Question: What are good strategies for rebuilding/enriching a nested or complex ViewModel?
A common way to rebuild a flat ViewModel is <URL>
But building and rebuilding a nested ViewModel using that method is too complex.

'''
public class PersonInfo
{
public int Id { get; set; }
public string Name { get; set; }
public int Nationality { get; set; }
public List<Address> Addresses { get; set; }
}
public class Address
{
public int AddressTypeID { get; set; }
public string Country { get; set; }
public string PostalCode { get; set; }
}
public class AddressType
{
public int Id { get; set; }
public string Description { get; set; }
}
'''
'''
public class PersonEditModel
{
public int Id { get; set; }
public string Name { get; set; } //read-only
public int Nationality { get; set; }
public List<AddressEditModel> Addresses { get; set; }
public List<SelectListItem> NationalitySelectList { get; set; } //read-only
}
public class AddressEditModel
{
public int AddressTypeId { get; set; }
public string AddressDescription { get; set; } //read-only
public string Country { get; set; }
public string PostalCode { get; set; }
public List<SelectListItem> CountrySelectList { get; set; } //read-only
}
'''
'''
public ActionResult Update(int id)
{
var addressTypes = service.GetAddressTypes();
var person = service.GetPerson(id);
var personEditModel= Map<PersonEditModel>.From(person);
foreach(var addressType in addressTypes)
{
var address = person.Addresses.SingleOrDefault(i => i.AddressTypeId == addressType.Id)
if(address == null)
{
personEditModel.Addresses.Add(new AddressEditModel
{
AddressTypeId = addressType.Id
});
}
else
{
personEditModel.Addresses.Add(Map<AddressEditModel>.From(address));
}
}
EnrichViewModel(personEditModel, person, addressTypes); //populate read-only data such as SelectList
return Index(personEditModel);
}
[HttpPost]
public ActionResult Update(PersonEditModel editModel)
{
if(!ModelState.IsValid)
{
var person = service.GetPerson(editModel.Id);
var addressTypes = service.GetAddressTypes();
EnrichViewModel(editModel, person, addressTypes);
return View(editModel);
}
service.Save(...);
return RedirectToAction("Index");
}
//populate read-only data such as SelectList
private void EnrichViewModel(PersonEditModel personEditModel, Person person, IEnumerable<AddressType> addressTypes)
{
personEditModel.Name = person.Name;
personEditModel.NationalitySelectList = GetNationalitySelectList();
foreach(var addressEditModel in personEditModel.Addresses)
{
addressEditModel.Description = addressTypes.Where(i => i.Id = addressEditModel.AddressTypeId).Select(i => i.Description).FirstOrDefault();
addressEditModel.CountrySelectListItems = GetCountrySelectList(addressEditModel.AddressTypeId);
}
}
'''
My code for building and rebuilding the ViewModels (PersonEditModel and AddressEditModel) is too ugly. How do I restructure my code to clean this mess?
One easy way is to always build a new view model instead of merging/rebuilding since MVC will overwrite the fields with the values in ModelState anyway
'''
[HttpPost]
public ActionResult Update(PersonEditModel editModel)
{
if(!ModelState.IsValid)
{
var newEditModel = BuildPersonEditModel(editModel.Id);
return View(newEditModel);
}
'''
but I'm not sure that this is a good idea. Is it? Are there other solutions besides AJAX?
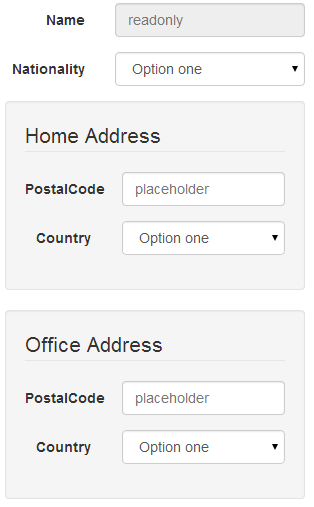
Answer: I'm going to tackle your specific pain points one-by-one and I'll try to present my own experience and likely solutions along the way. I'm afraid there is no best answer here. You just have to pick the lesser of the evils.
- <URL>
- HTML forms are good at rebuilding the whole model for you, as long as you stick to inputs and hidden fields and other form elements (selects, textarea, etc). - There is no avoiding posting back the data if you don't want to rebuild them, but in this case you need to ask yourself - - posting back few extra bytes or making another query to fetch the missing pieces?- If you don't want to post back the readonly fields, but still want the model binder to work, you can exclude the properties via '[Bind(Exclude="Name,SomeOtherProperty")]' on the view model class. In this case, you probably need to set them again before sending them back to browser.'''
// excluding specific props. note that you can also "Include" instead of "Exclude".
[Bind(Exclude="Name,NationalitySelectList")]
public class PersonEditModel
{
...
'''
- If you exclude those properties, you don't have to resort to hidden fields and posting them back - as the model binder will simply ignore them and you still will get the values you need populated back.- Personally, I use Edit Models which contain just post-able data instead of 'Bind' magic. Apart from avoiding magic string like you need with Bind, they give me the benefits of strong typing and a clearer intent. I use my own mapper classes to do the mapping but you can use something like Automapper to manage the mapping for you as well. - Another idea may be to cache the initial ViewModel in Session till a successful POST is made. That way, you do not have to rebuild it from grounds up. You just merge the initial one with the submitted one in case of validation errors.
I fight these same battles every time I work with Forms and finally, I've started to just suck it up and go fully AJAX for anything that's not a simple name-value collection type form. Besides being headache free, it also leads to better UX.
P.S. The link you posted is essentially doing the same thing that you're doing - just that its using a mapper framework to map properties between domain and view model.